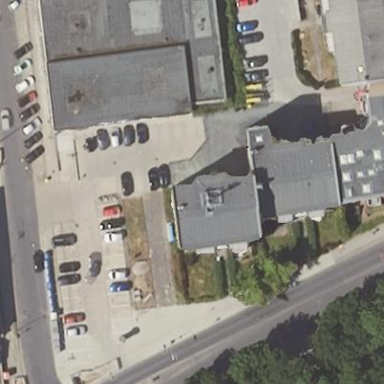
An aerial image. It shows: Parking area with surface.